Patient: sex F, age 63
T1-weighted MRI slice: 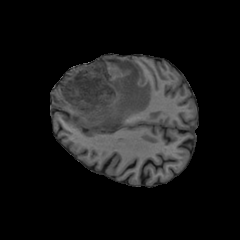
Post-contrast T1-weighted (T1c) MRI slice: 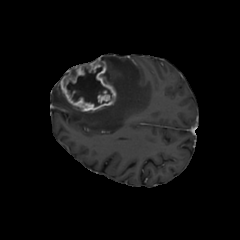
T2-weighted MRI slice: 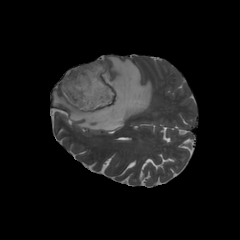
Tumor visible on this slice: yes
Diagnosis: Glioblastoma, IDH-wildtype
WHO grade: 4